Interaction volume radius: 10 \u00c5
Interaction volume height: 10 \u00c5
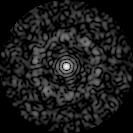
Disorder parameter: 0.861